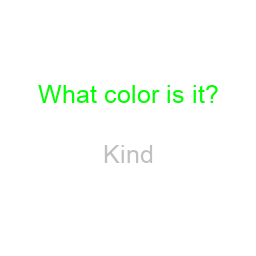
Color: silver
Background color: white
Question text color: lime